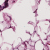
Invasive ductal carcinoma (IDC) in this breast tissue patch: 0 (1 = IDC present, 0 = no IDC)